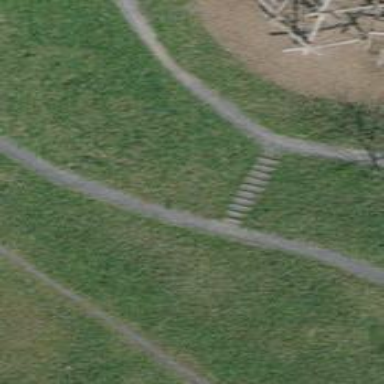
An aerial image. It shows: Path surfaced with fine gravel.